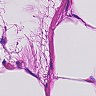
Metastatic tissue present: no